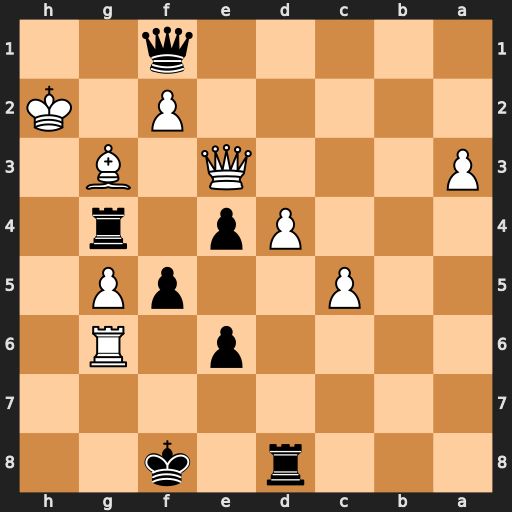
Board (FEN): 3r1k2/8/4p1R1/2P2pP1/3Pp1r1/P3Q1B1/5P1K/5q2
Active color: b
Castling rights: -
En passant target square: -
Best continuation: f4 Qb3 fxg3+